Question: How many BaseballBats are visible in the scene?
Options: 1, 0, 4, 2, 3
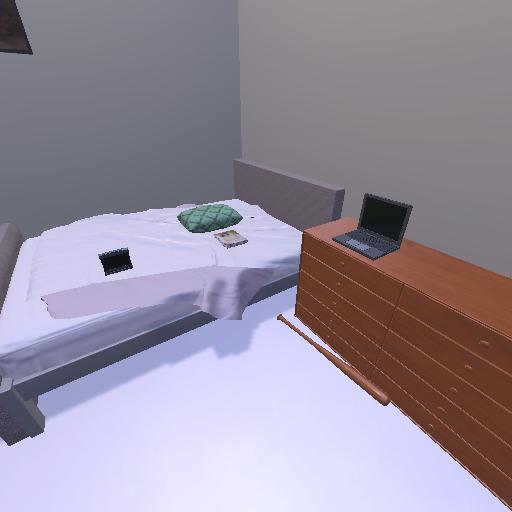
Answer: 1